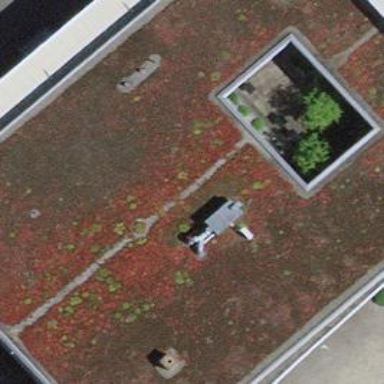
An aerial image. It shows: Office building.